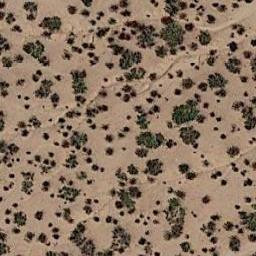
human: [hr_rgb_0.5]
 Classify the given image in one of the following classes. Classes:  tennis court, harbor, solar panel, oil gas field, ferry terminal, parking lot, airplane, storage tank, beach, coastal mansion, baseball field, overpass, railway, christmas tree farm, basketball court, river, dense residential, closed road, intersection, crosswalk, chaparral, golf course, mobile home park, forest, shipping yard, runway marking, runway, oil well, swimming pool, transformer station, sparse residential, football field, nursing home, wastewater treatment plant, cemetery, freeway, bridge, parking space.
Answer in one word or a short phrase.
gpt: chaparral